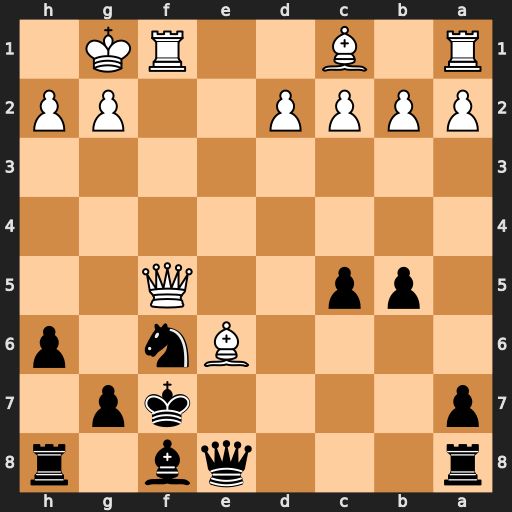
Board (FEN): r3qb1r/p4kp1/4Bn1p/1pp2Q2/8/8/PPPP2PP/R1B2RK1
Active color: b
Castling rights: -
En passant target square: -
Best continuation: Qxe6 Qxe6+ Kxe6